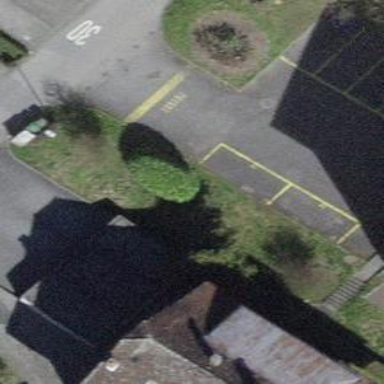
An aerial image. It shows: Parking area with surface.